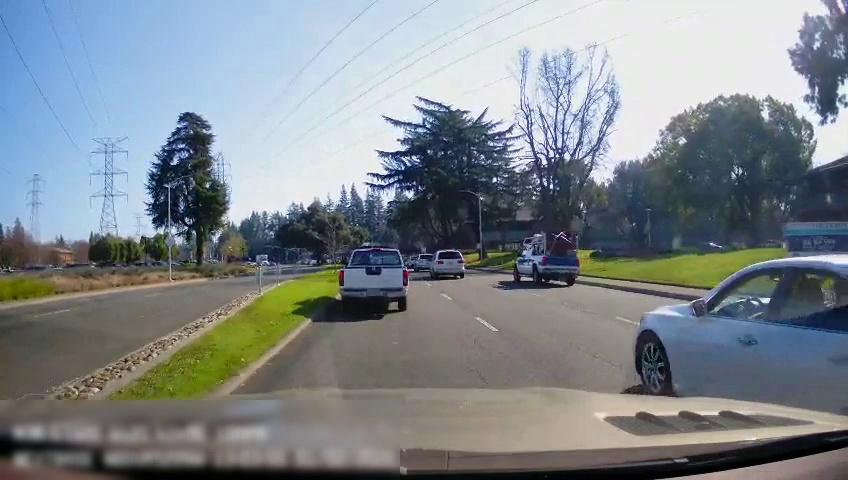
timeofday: Day
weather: Sunny
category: Drivable Space
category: Drivable Space
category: Vehicles | Truck
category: Vehicles | Truck
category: Vehicles | Car
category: Vehicles | Truck
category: Vehicles | Van
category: Vehicles | SUV
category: Lanes | Current Lane
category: Lanes | Current Lane